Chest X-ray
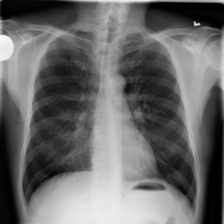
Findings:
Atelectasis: negative
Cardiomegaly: negative
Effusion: negative
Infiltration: negative
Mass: negative
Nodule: negative
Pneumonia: negative
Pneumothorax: negative
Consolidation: negative
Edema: negative
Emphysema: negative
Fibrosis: negative
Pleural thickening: negative
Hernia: negative